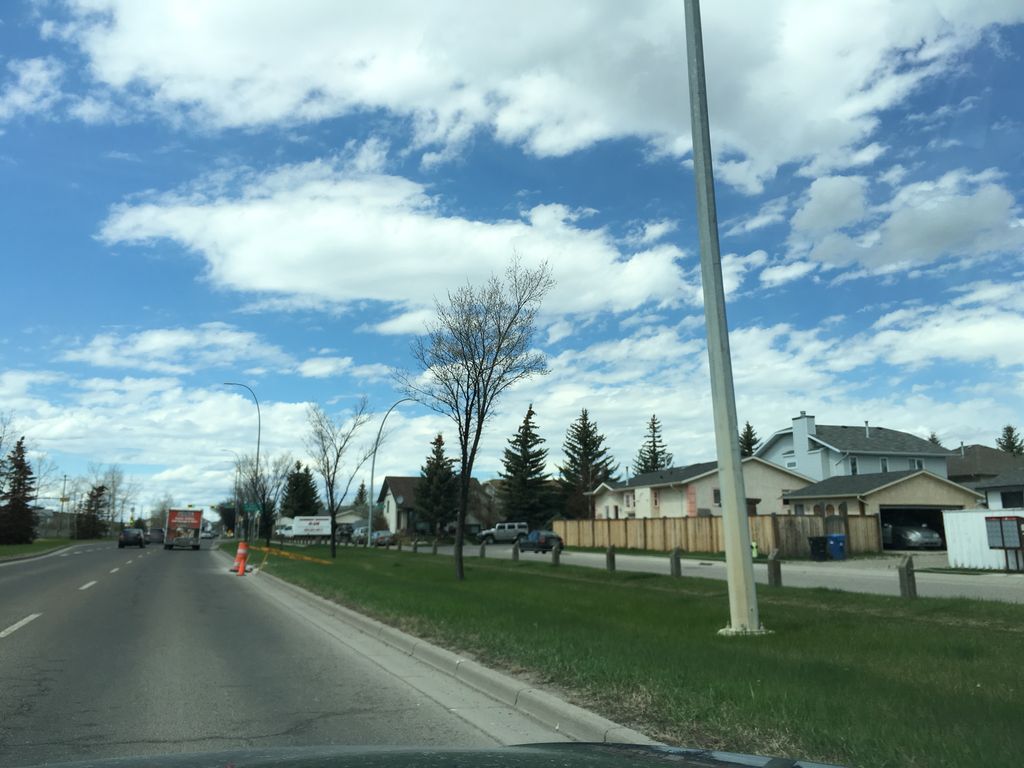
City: calgary